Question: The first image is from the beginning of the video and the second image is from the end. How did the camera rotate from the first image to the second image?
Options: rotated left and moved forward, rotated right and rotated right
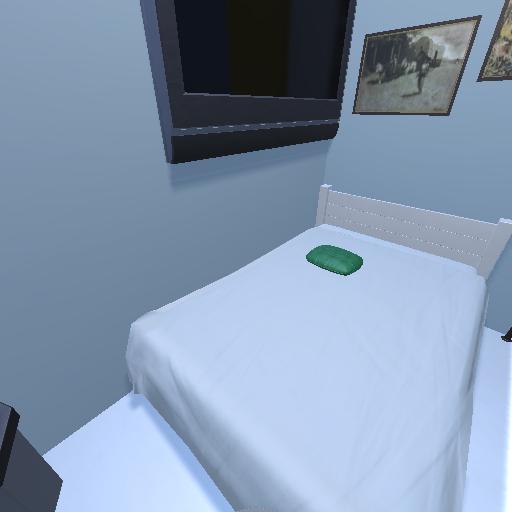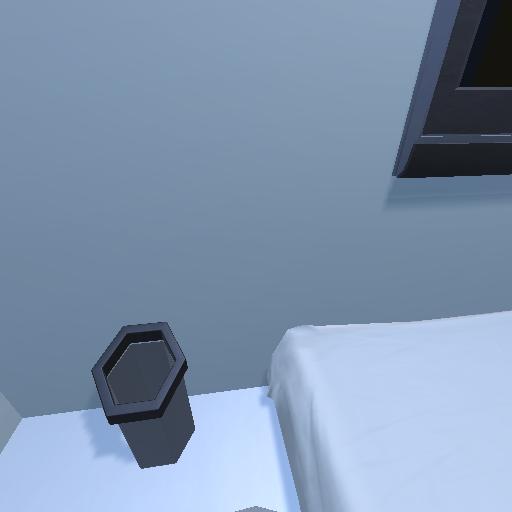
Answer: rotated left and moved forward